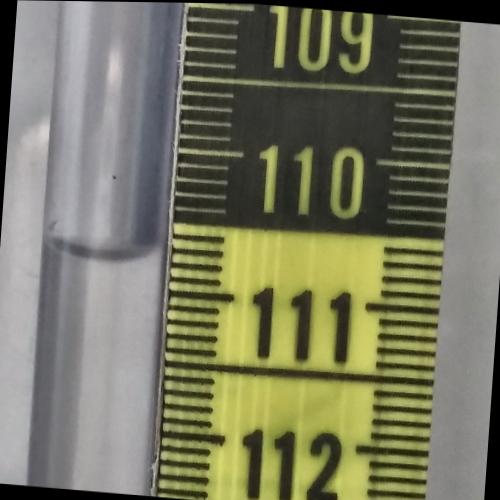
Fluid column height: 110.8 cm